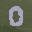
Label: 0